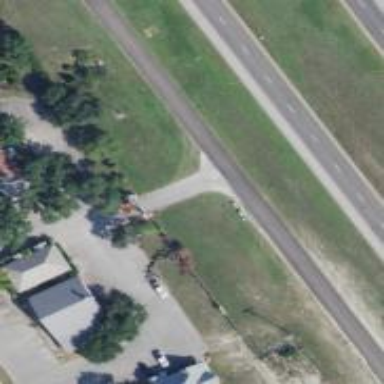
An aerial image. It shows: Asphalt tertiary road with frontage road.